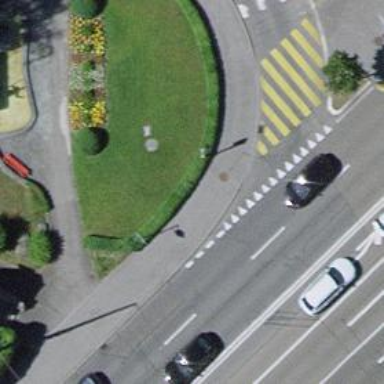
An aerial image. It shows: Sidewalk.